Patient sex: M
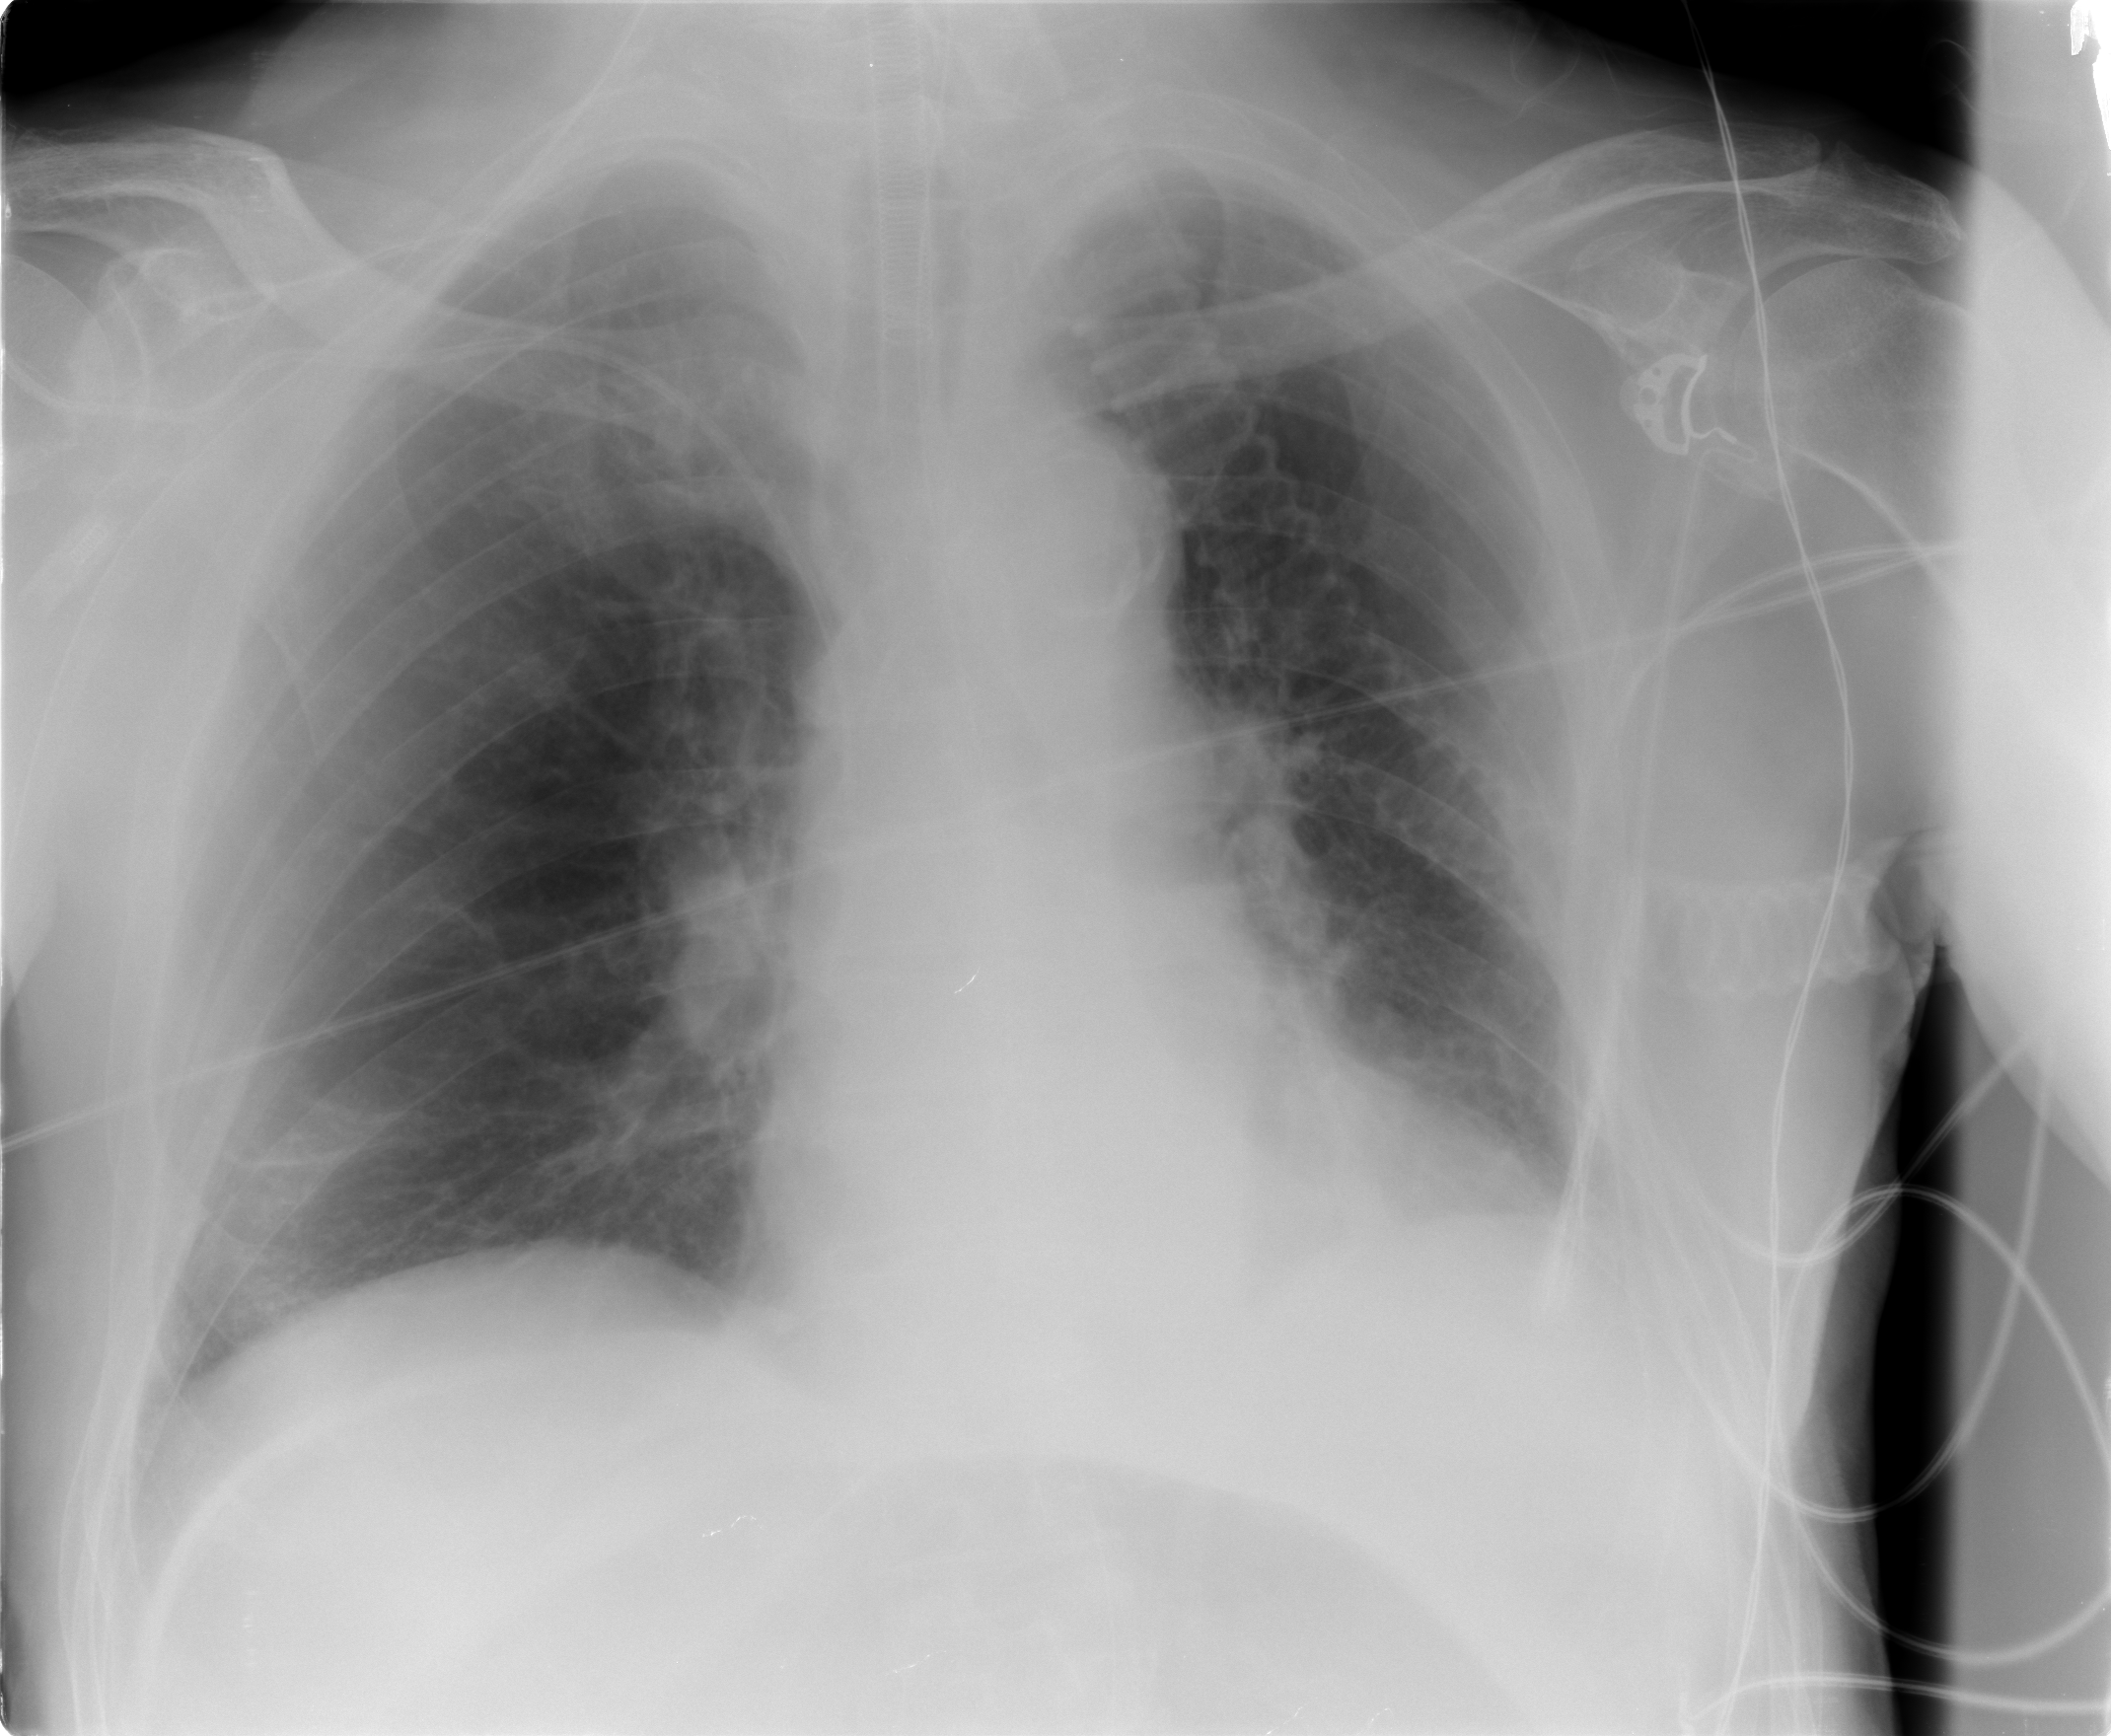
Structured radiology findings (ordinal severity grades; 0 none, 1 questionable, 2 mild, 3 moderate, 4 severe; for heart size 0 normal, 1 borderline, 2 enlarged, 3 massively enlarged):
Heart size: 0
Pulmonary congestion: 0
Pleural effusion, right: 0
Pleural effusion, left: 2
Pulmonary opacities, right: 0
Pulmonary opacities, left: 0
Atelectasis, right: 0
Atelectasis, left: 2